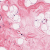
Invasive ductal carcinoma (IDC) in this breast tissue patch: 0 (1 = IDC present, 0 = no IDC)